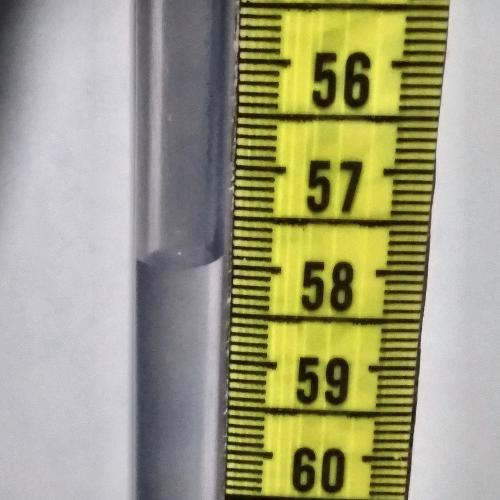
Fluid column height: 57.9 cm